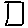
Label: square